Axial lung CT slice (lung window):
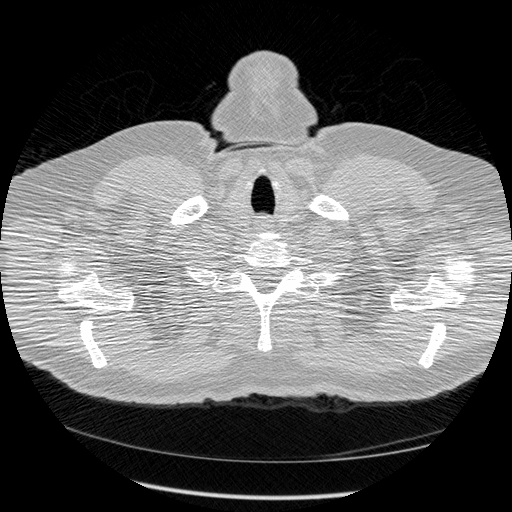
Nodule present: no